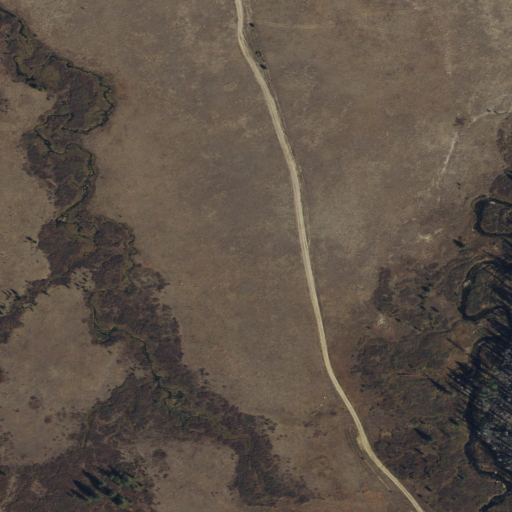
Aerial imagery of plain(s) in Idaho named Cache Meadows containing herbaceous wetlands, shrub, evergreen forest, grassland, and woody wetlands